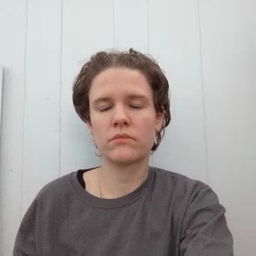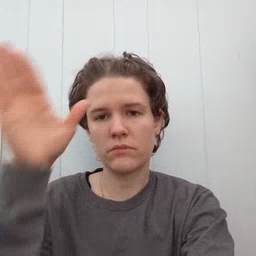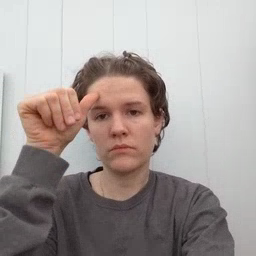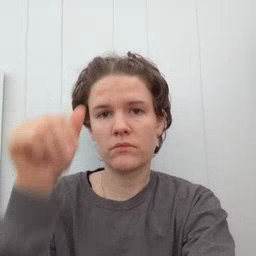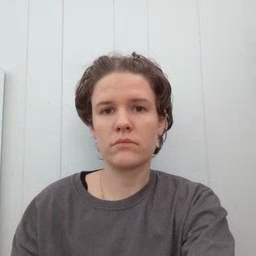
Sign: donkey